Field crop: maize
Growth stage: 2
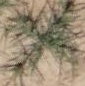
Species: salsola